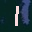
Label: 1